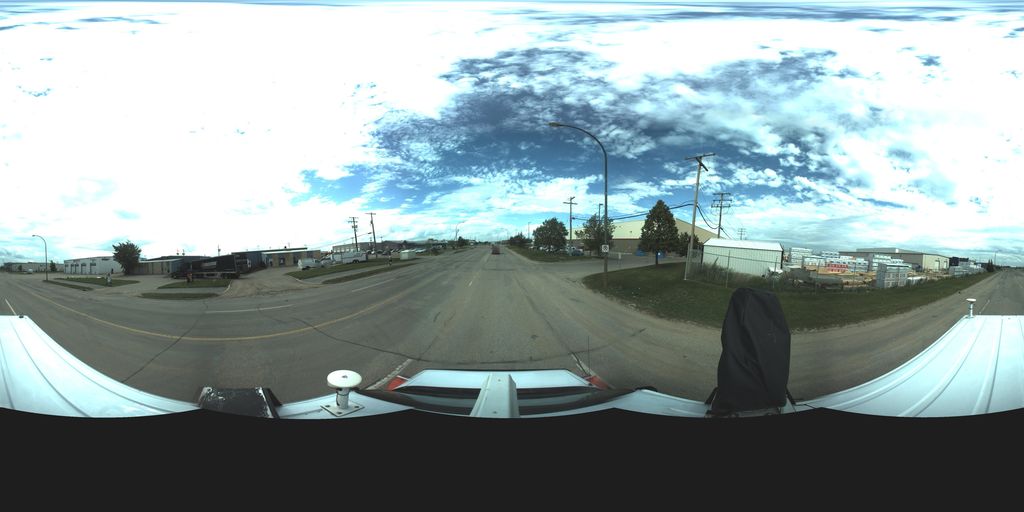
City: saskatoon